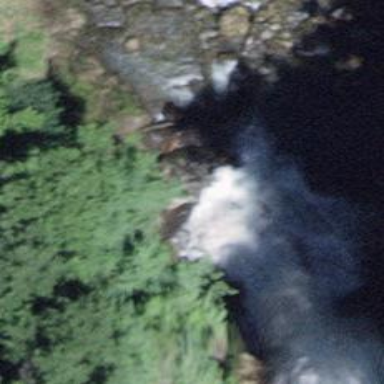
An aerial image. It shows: Beautiful waterfall in nature.